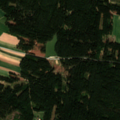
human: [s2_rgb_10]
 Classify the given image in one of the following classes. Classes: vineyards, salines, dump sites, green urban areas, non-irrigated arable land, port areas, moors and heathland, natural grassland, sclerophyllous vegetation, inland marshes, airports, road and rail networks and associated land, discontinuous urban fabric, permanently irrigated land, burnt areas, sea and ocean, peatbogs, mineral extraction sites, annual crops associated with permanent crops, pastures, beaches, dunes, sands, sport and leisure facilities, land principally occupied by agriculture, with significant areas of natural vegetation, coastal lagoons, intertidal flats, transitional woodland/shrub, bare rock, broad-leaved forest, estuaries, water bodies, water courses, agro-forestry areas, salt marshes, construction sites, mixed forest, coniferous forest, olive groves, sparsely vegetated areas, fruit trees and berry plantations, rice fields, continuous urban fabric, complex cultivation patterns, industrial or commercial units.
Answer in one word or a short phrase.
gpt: non-irrigated arable land, complex cultivation patterns, coniferous forest